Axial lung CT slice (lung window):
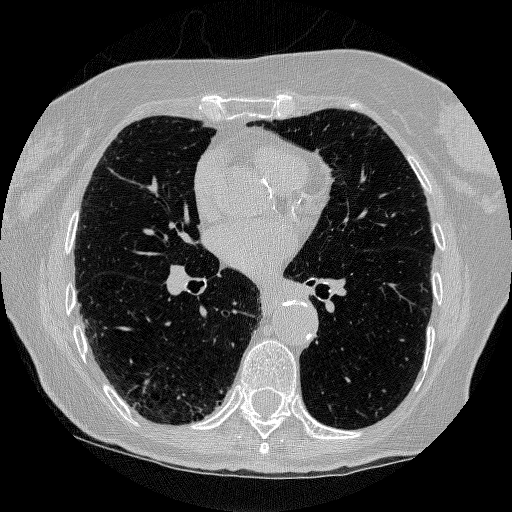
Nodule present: no